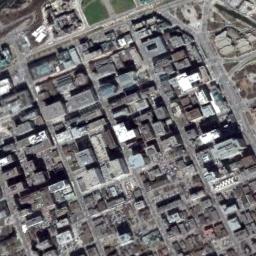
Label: commercial_area